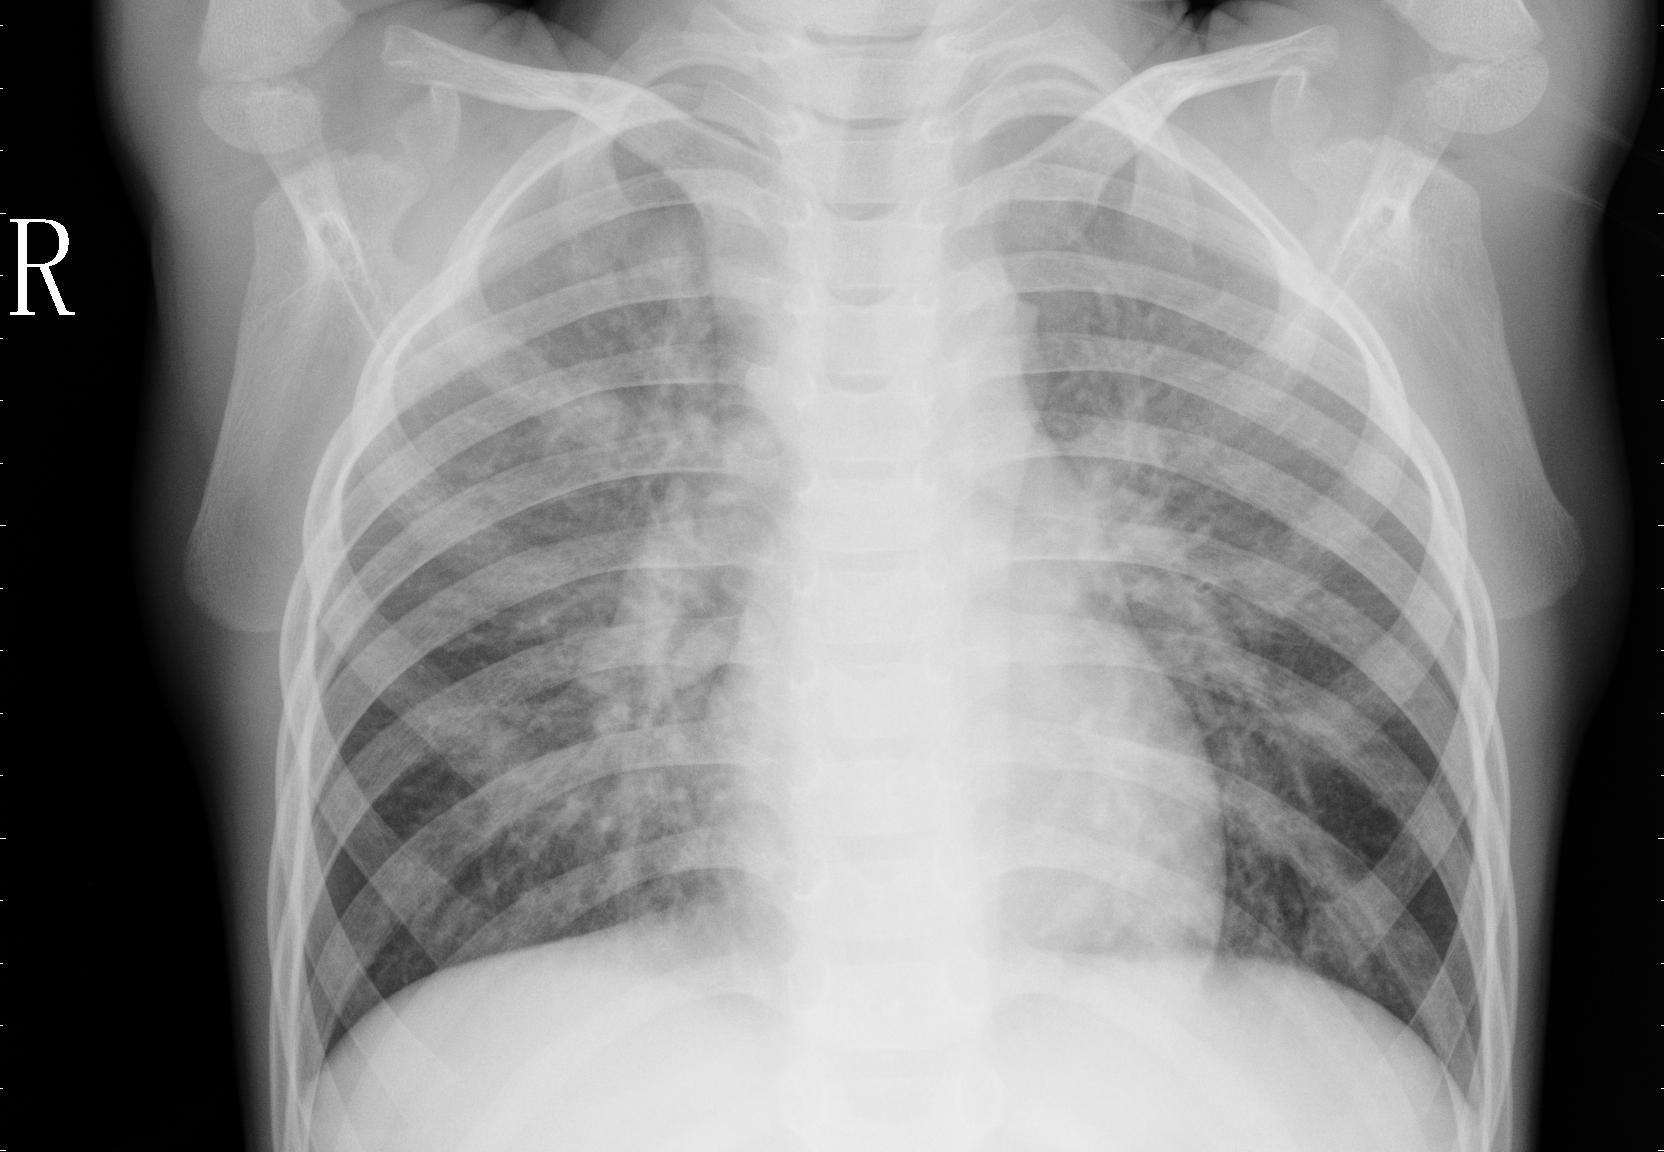
Diagnosis: PNEUMONIA